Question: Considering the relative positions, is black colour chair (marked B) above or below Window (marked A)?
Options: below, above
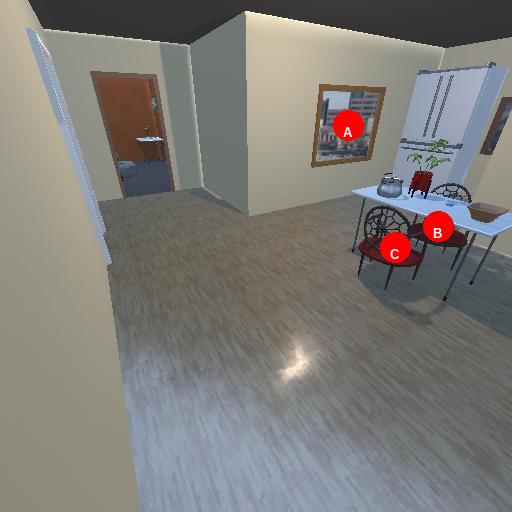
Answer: below